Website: bh-photo
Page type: cart
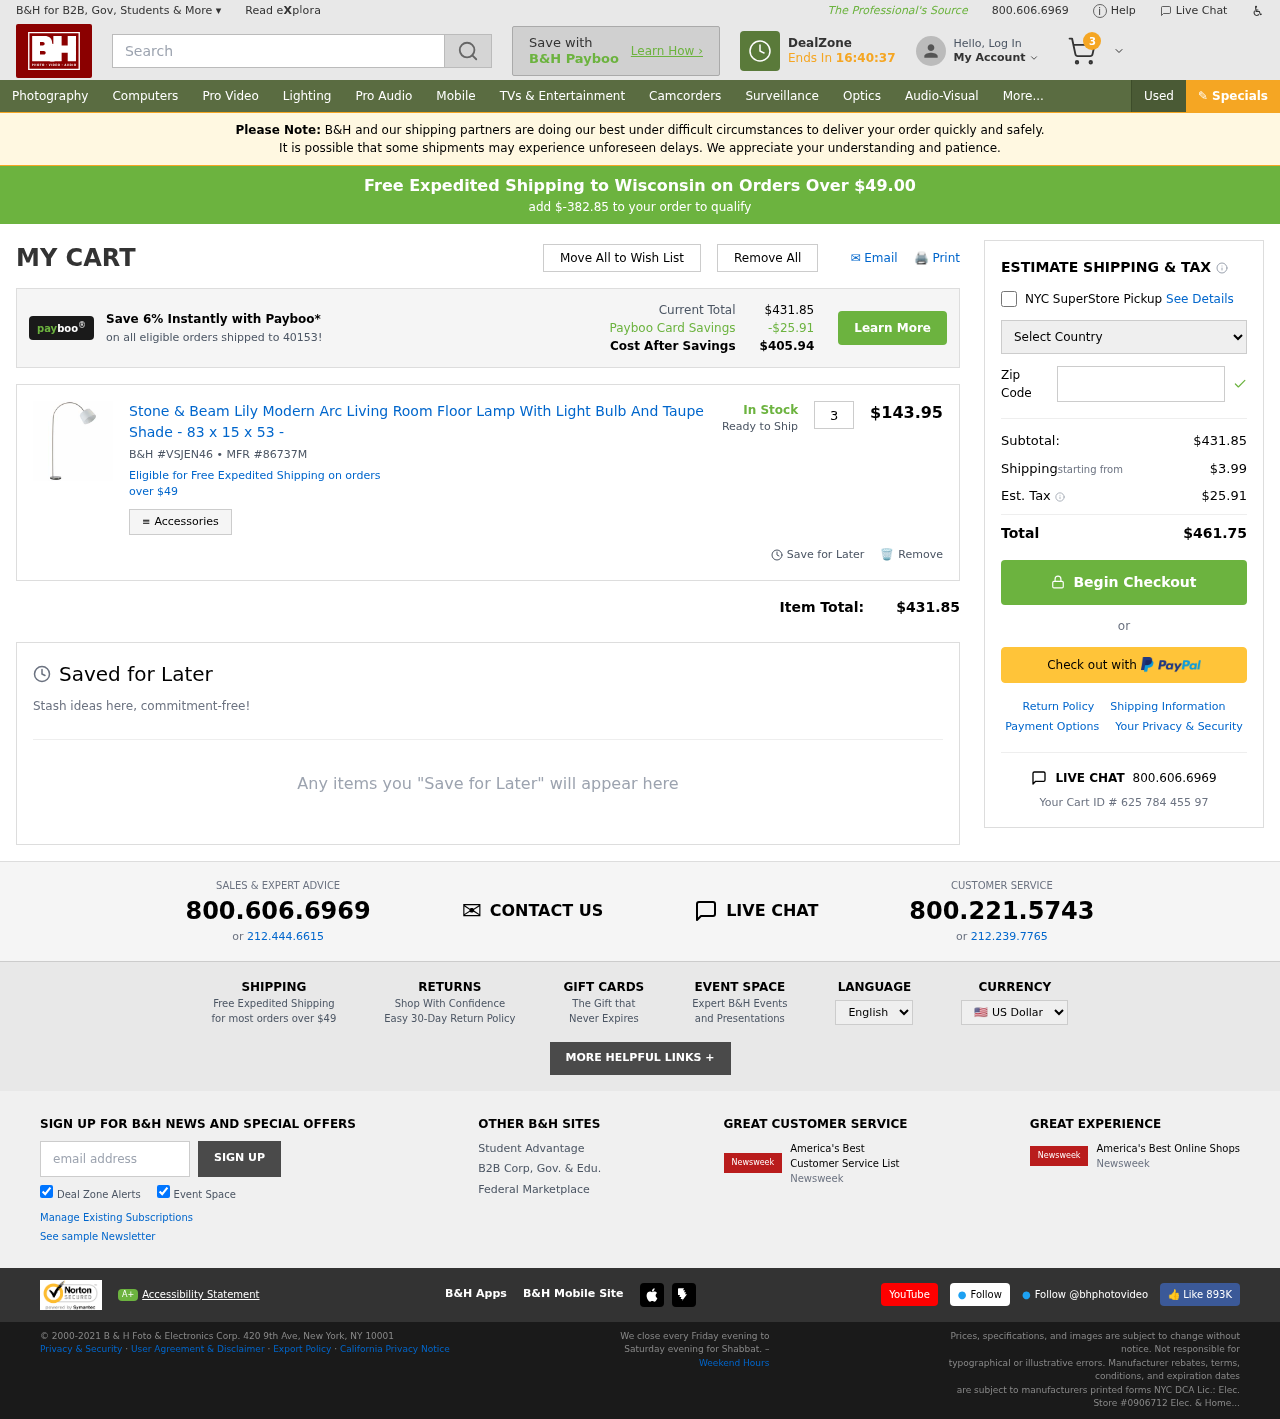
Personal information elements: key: PII_COUNTRY
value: United States
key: PII_POSTCODE
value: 40153
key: PII_STATE
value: Wisconsin
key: PII_POSTCODE_FULL
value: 40153
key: PII_POSTCODE_NUMERIC
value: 40153
Product elements: key: PRODUCT1_NAME
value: Stone & Beam Lily Modern Arc Living Room Floor Lamp With Light Bulb And Taupe Shade - 83 x 15 x 53 -
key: PRODUCT1_PRICE
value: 143.95
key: PRODUCT1_QUANTITY
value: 3
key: PRODUCT1_SKU
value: VSJEN46
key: PRODUCT1_MFR
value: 86737M
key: PRODUCT1_AVAILABILITY
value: In Stock
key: PRODUCT1_SHIP_STATUS
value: Ready to Ship
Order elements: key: ORDER_NUM_ITEMS
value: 3
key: FREE_SHIPPING_THRESHOLD
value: $-382.85
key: ORDER_SUBTOTAL
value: $431.85
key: ORDER_SHIPPING_COST
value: $3.99
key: ORDER_TAX
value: $25.91
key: ORDER_TOTAL
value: $461.75
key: ORDER_ID
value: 625 784 455 97
Search elements: key: HEADER_SEARCH
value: Search
Other elements: key: PAYBOO_SAVINGS
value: -$25.91
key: COST_AFTER_SAVINGS
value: $405.94